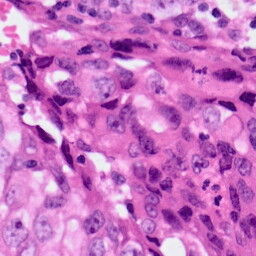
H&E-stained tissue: Lung